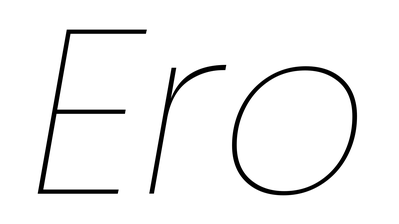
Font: Poppins-ThinItalic